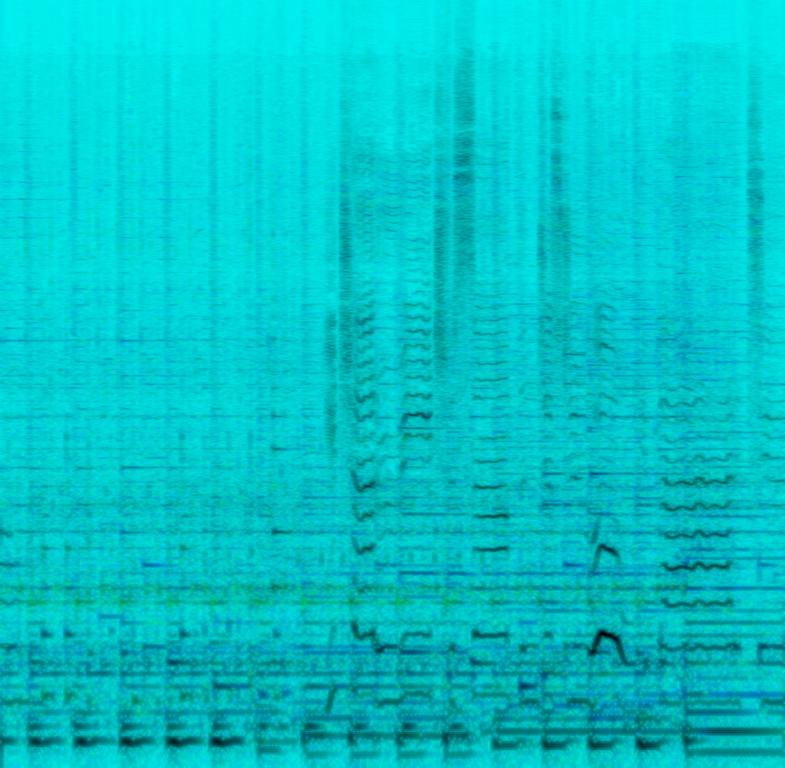
A female vocalist sings this sweet melody. It is medium tempo with rhythmic accompaniment of acoustic guitar, mandolin, resonator, dobro, banjo, cello, fiddle and auto harp. The song is soft, soothing, pleasant, dulcet, sentimental, emotional and simple. This song is Country Pop.